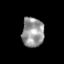
Tissue: skin
Cell type: Others
Senescence score: 0.2371
Nuclear area (px): 638
Mean DAPI intensity: 149.984